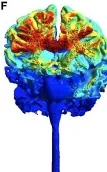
Baseline MRI brain images and HD-tDCS montage.coronal section Even though the distribution of electric field is slightly asymmetric due to chronic right temporal lobe volume loss and right lateral ventricular enlargement, the focus of HD-tDCS is located to the medial superior part of the pre-Supplementary area and the dorsal anterior cingulate cortex. Normalized electric field is in the unit of Volt per meter. All analyses were performed using SimNIBS 3.2.1.
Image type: radiology (mri)